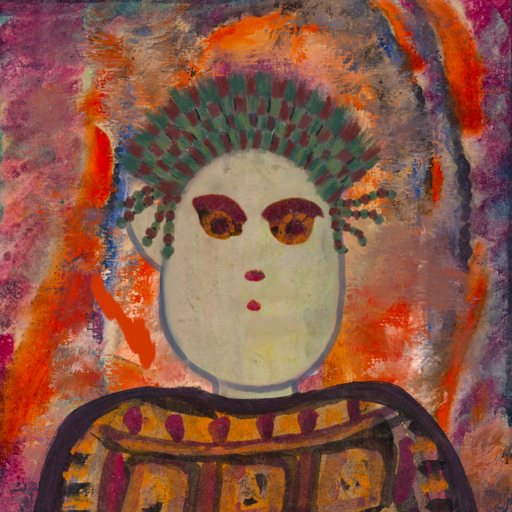
Background: Experience, Head And Neck Front: Hill_Girl, Face Front: Doll, Bust: Doll, Hair Front: Blank, Head Accessory: After_Raid_Crown, Second Necklace: Blank, Necklace: Blank, Baby: Blank